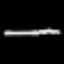
Label: squiggle